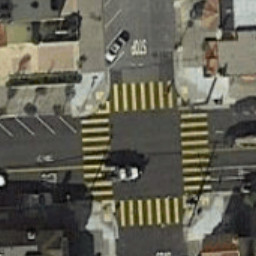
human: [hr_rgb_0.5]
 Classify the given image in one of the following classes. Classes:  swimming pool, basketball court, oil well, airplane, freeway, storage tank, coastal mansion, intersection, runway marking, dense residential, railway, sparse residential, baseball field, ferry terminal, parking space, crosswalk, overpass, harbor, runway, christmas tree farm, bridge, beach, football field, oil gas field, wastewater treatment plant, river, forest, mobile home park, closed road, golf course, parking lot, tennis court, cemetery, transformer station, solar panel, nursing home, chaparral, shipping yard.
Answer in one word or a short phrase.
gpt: crosswalk